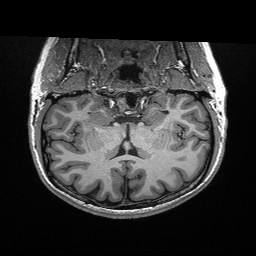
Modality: T1w
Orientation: sagittal
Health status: healthy
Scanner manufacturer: siemens
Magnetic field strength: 3 T
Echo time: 0.00298 s